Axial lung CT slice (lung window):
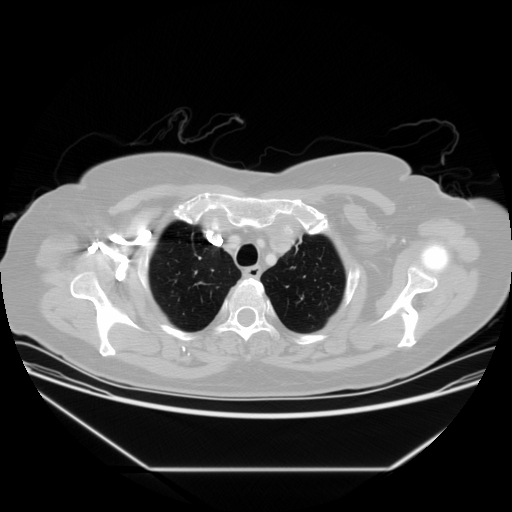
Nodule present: no